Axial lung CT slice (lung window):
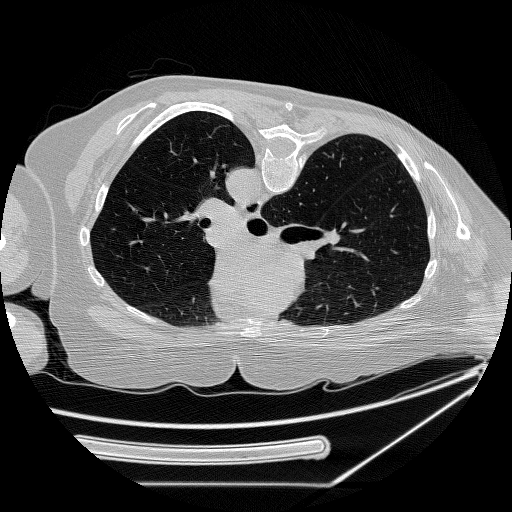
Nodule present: no